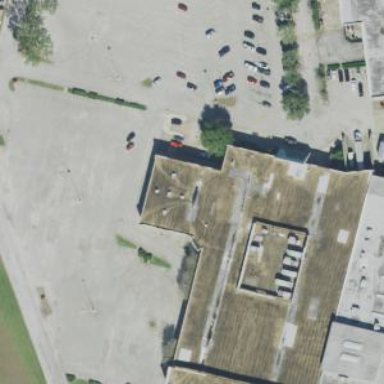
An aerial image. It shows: Department store building.